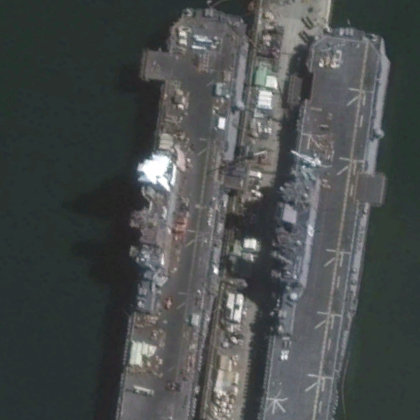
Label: assault